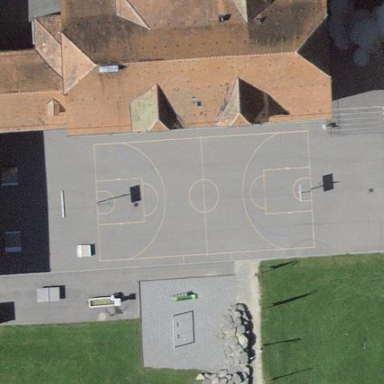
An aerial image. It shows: Basketball court on pitch.